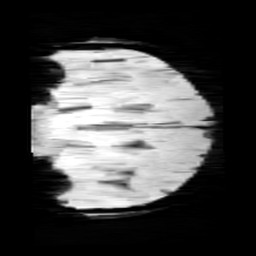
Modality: minIP
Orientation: coronal
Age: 12
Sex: male
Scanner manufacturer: siemens
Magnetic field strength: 3 T
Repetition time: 0.027 s
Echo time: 0.02 s